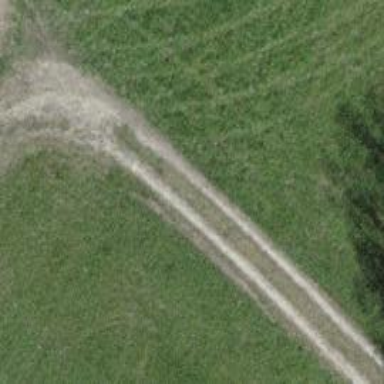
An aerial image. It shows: Gravel track with grade 2 quality.